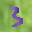
Label: 3